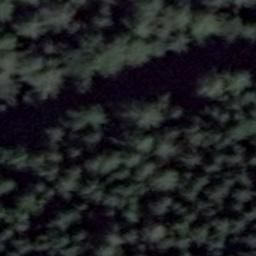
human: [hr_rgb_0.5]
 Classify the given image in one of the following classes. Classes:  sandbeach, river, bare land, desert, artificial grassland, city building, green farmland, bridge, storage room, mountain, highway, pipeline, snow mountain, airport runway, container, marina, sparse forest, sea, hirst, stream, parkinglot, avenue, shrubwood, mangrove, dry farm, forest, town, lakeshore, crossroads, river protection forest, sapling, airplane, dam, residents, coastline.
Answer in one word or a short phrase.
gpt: forest